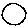
Label: circle